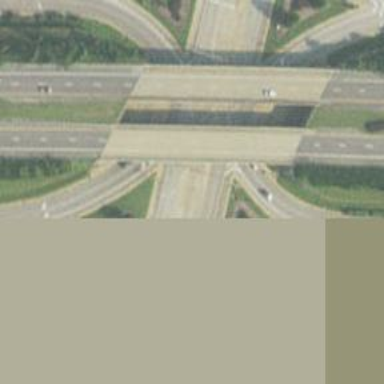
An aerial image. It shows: Primary link road with asphalt surface.